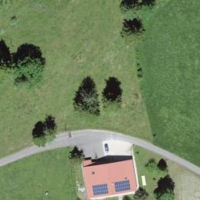
EUNIS habitat code: 24
Species observed at this site:
Cardamine heptaphylla